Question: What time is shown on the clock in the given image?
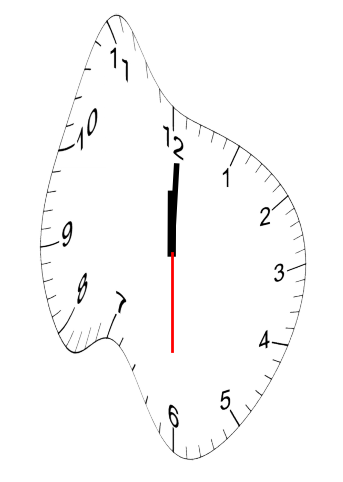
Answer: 12:00:30